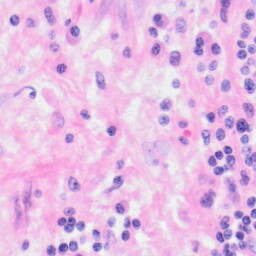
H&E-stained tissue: Kidney